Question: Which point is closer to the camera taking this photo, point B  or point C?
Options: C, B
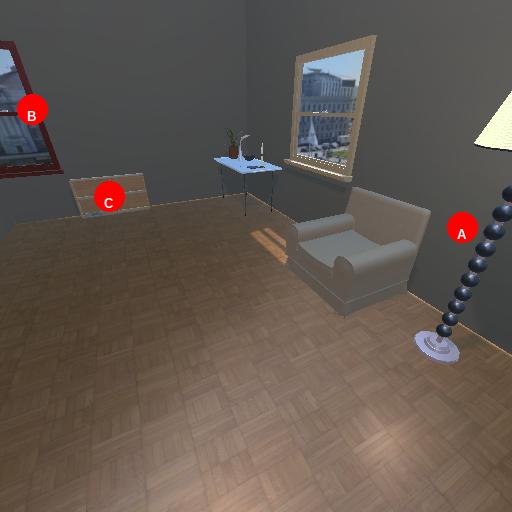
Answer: C